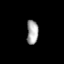
Tissue: skin
Cell type: Myeloid cells
Senescence score: 0.6776
Nuclear area (px): 272
Mean DAPI intensity: 166.467